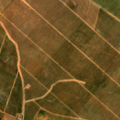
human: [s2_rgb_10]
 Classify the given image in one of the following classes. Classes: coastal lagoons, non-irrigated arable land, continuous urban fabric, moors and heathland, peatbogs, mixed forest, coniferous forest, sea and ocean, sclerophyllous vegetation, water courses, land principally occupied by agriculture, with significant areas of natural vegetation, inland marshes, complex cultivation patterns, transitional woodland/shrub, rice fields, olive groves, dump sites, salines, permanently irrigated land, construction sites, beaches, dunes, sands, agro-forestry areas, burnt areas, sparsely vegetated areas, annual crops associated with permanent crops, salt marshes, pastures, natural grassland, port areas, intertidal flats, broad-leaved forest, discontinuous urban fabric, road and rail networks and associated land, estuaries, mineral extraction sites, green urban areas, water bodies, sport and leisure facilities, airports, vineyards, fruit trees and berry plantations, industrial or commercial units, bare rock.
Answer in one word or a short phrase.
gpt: continuous urban fabric